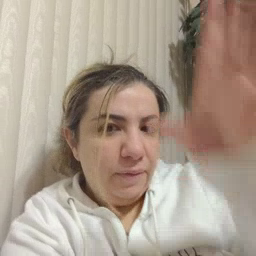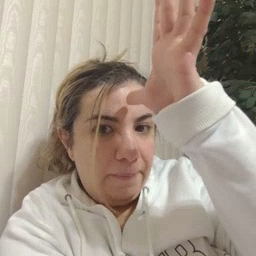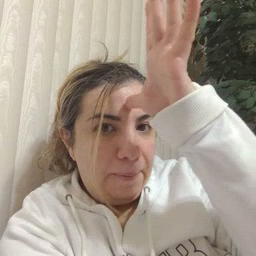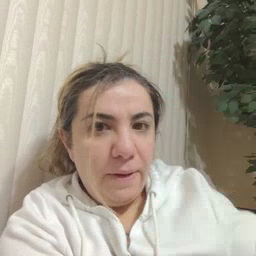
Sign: dad